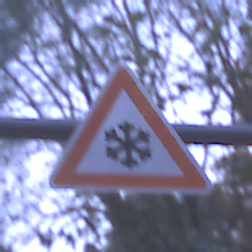
Verkehrszeichen: SchneeOderEisglaette
Umgebung: Outdoor, Suburban
Tageszeit: Night
Wetter: PartlyCloudy
Licht: Artificial
Jahreszeit: NotSpecified
Kontrast: LowContrast